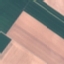
Land use / land cover class: AnnualCrop